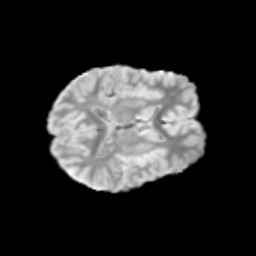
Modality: T2w
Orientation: axial
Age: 11
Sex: male
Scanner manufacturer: siemens
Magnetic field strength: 3 T
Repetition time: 3.8 s
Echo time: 0.07 s